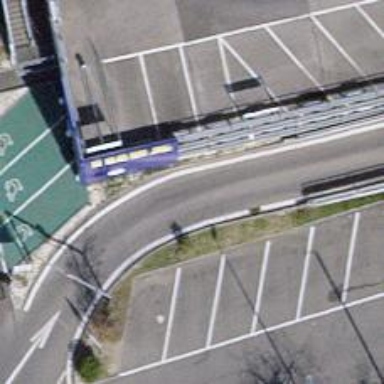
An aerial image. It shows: Concrete parking aisle on service road.